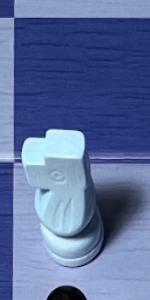
Label: Knight_White